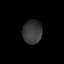
Tissue: skin
Cell type: Others
Senescence score: 0.6829
Nuclear area (px): 447
Mean DAPI intensity: 56.779